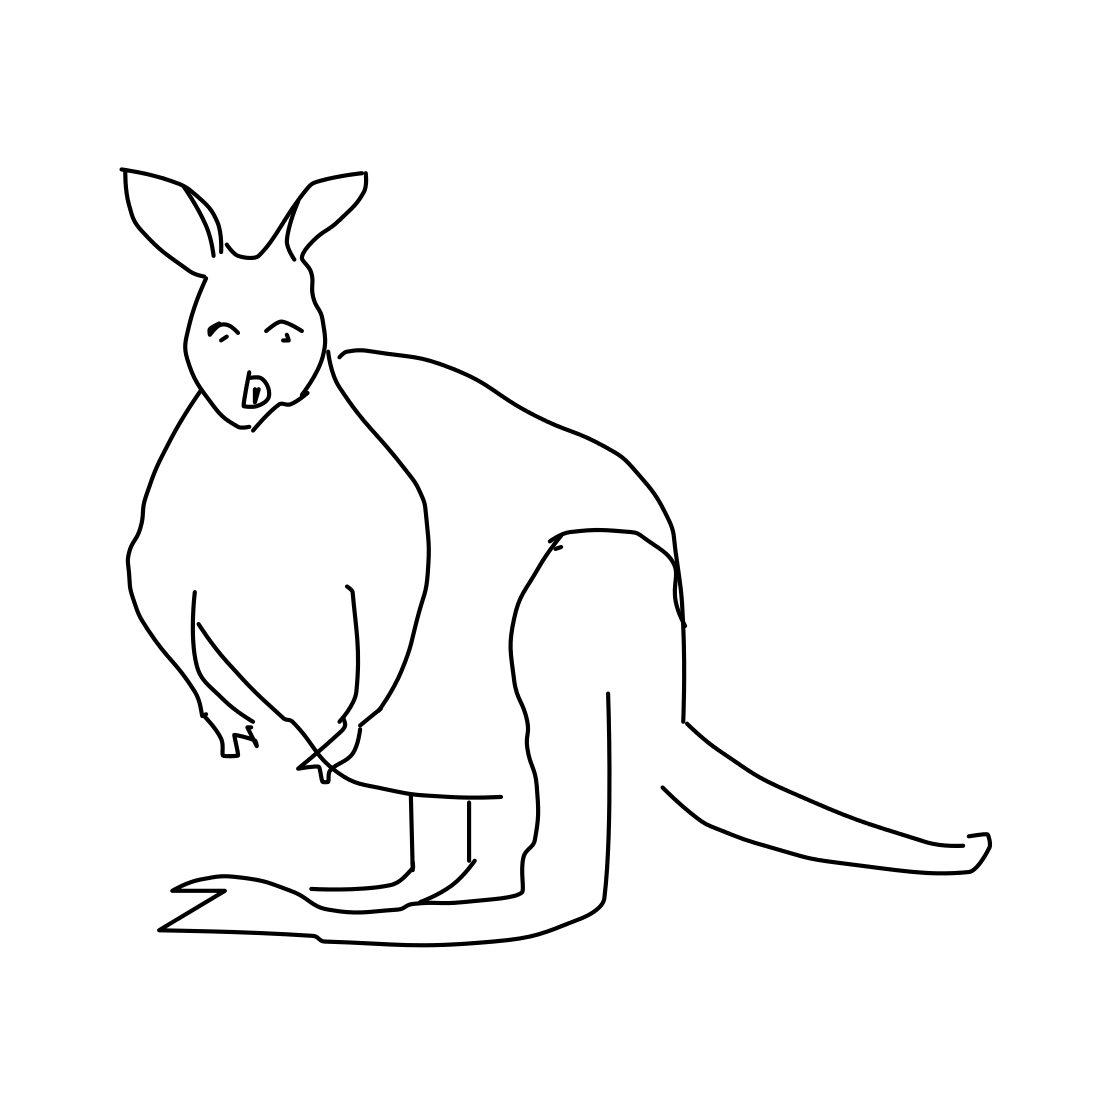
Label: kangaroo